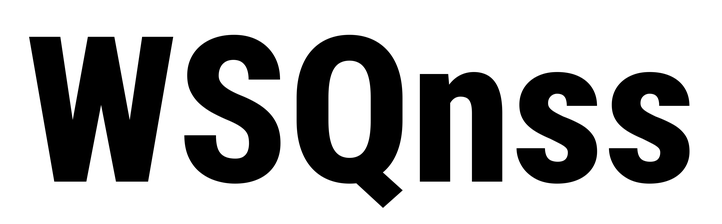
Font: Roboto_Condensed_ExtraBold